You are looking at the short-time Fourier spectrogram of a bearing's acceleration signal. Based on the visible evidence, which condition applies: normal, inner_race, outer_race, ball?
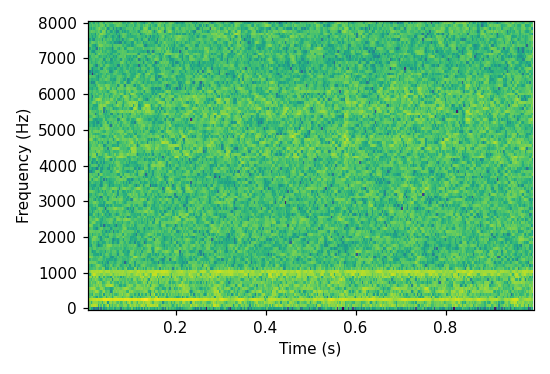
Answer: normal